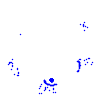
Particle: kaon